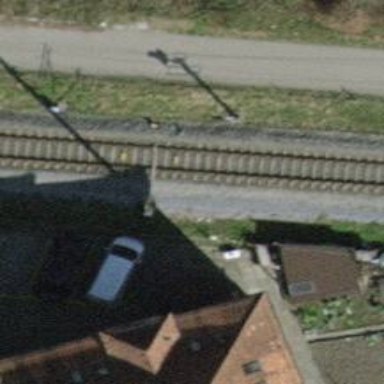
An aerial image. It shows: Railway signal.